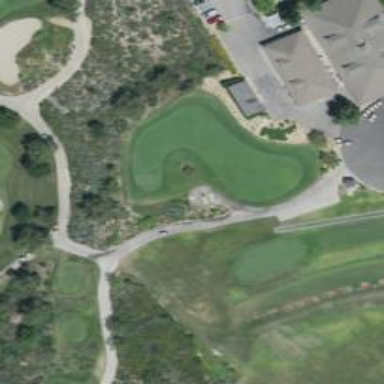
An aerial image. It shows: Path for both roads and golfers.